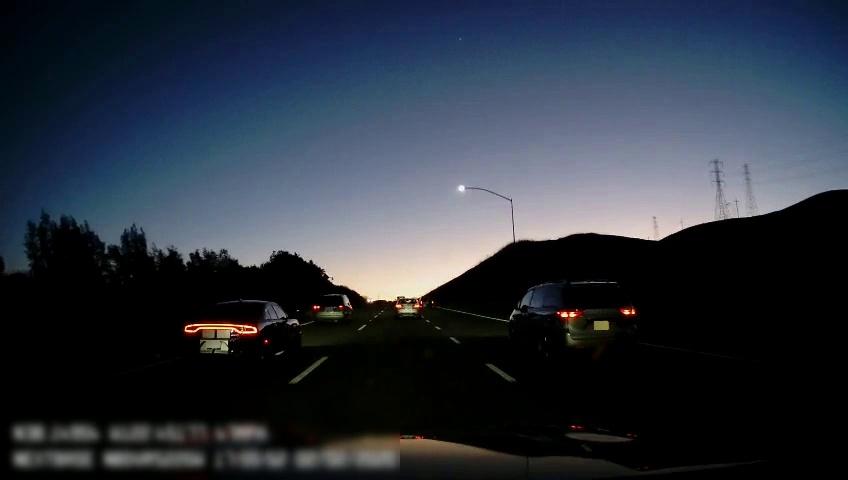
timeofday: Dusk/Dawn/Twilight
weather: Other
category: Drivable Space
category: Drivable Space
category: Vehicles | Car
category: Vehicles | SUV
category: Vehicles | Car
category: Vehicles | Car
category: Vehicles | Van
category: Lanes | Alternate Lane
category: Lanes | Current Lane
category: Lanes | Alternate Lane
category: Lanes | Alternate Lane